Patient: sex M, age 74
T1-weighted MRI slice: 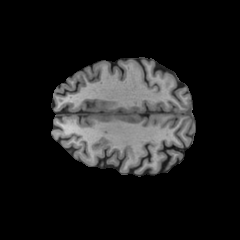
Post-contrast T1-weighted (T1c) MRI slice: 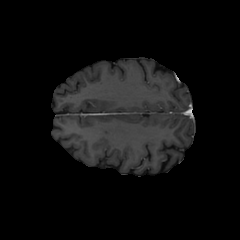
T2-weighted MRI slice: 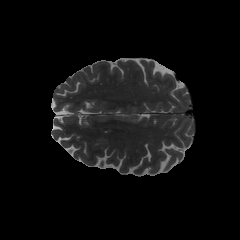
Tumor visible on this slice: no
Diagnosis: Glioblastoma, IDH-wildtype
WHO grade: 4